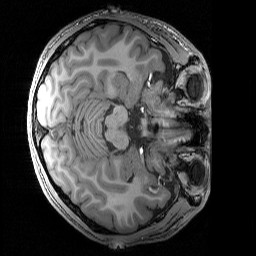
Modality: T1w
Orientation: axial
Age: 24
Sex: male
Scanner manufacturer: siemens
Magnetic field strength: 3 T
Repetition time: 2.3 s
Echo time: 0.00344 s